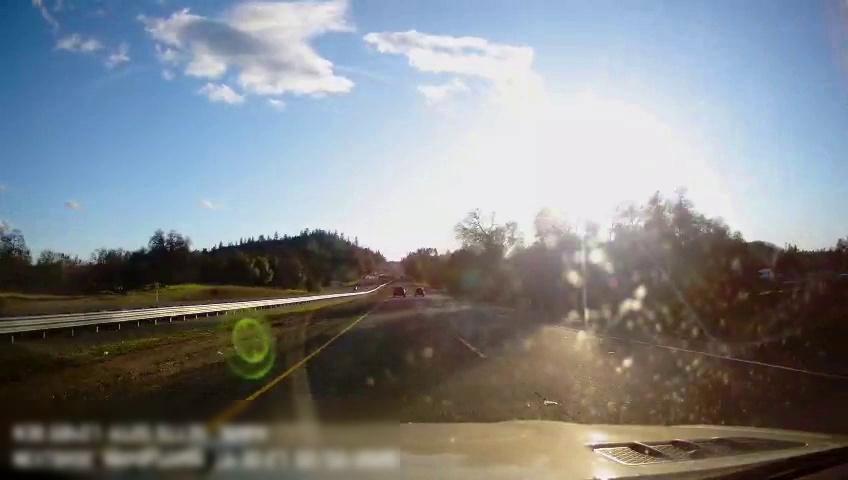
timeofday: Day
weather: Sunny
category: Drivable Space
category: Drivable Space
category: Vehicles | Car
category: Vehicles | Truck
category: Lanes | Current Lane
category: Lanes | Current Lane
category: Lanes | Alternate Lane
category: Traffic | Signs